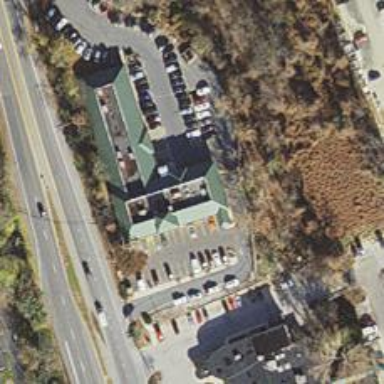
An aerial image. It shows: Clinic.